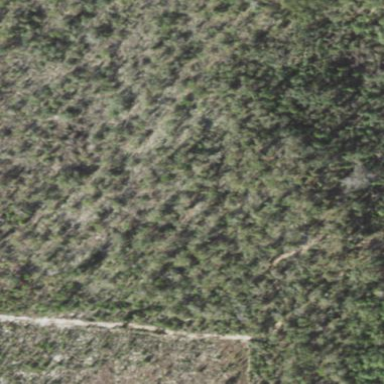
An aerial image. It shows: Mixed leaf woodland.